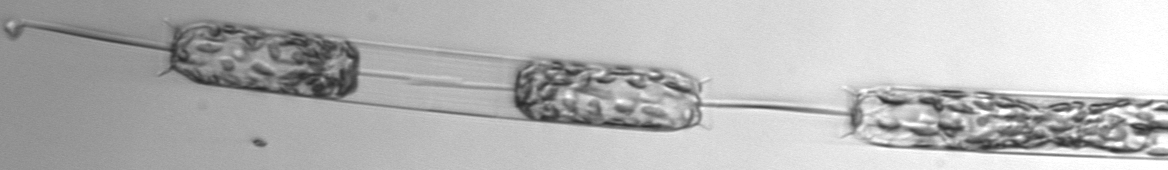
Label: Ditylum_brightwellii